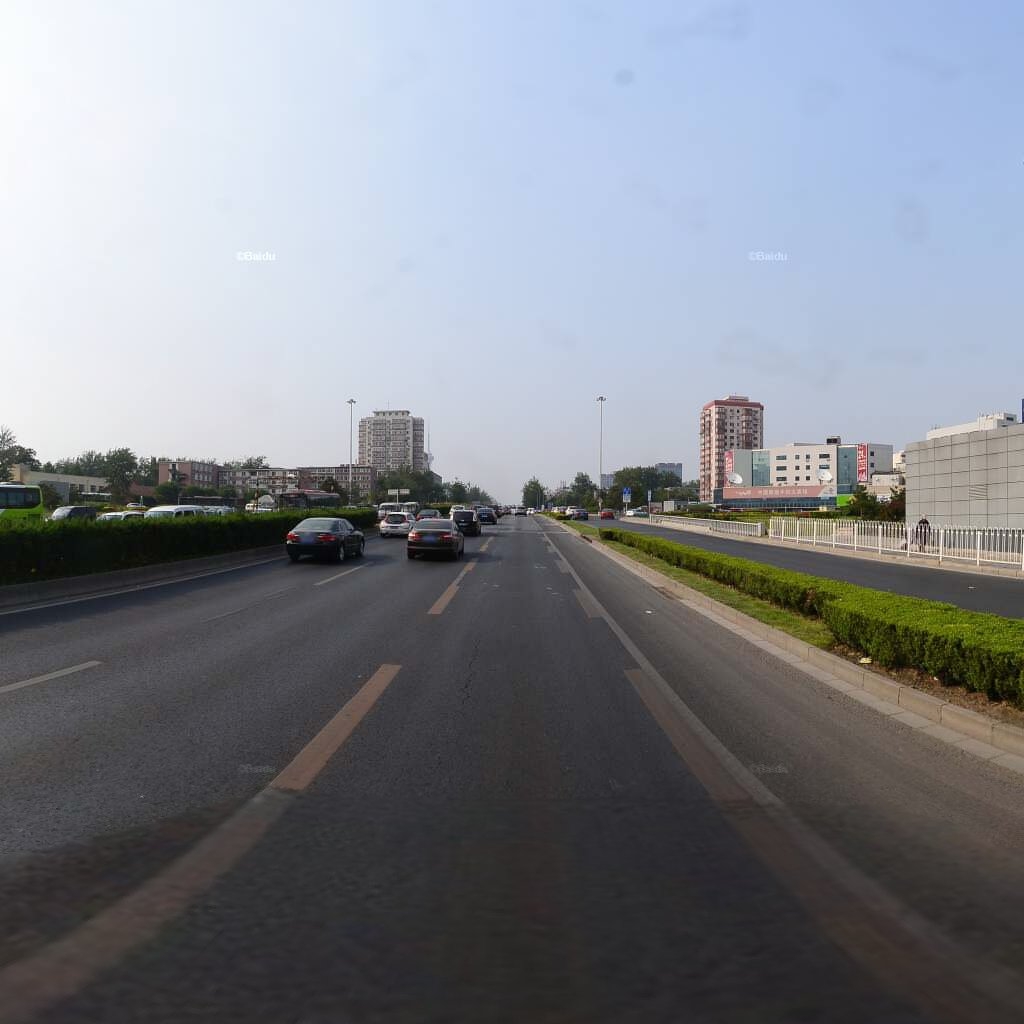
Region: Haidian
Road damage annotations: longitudinal crack